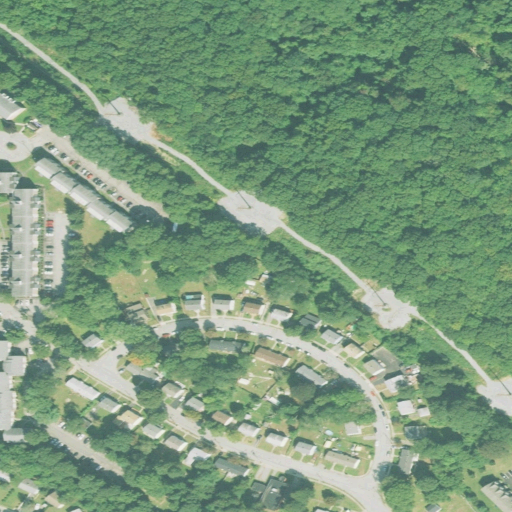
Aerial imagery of mountain in Connecticut named Soldier Hill containing deciduous forest, medium intensity development, low intensity development, open development, high intensity development, woody wetlands, and mixed forest